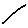
Label: line